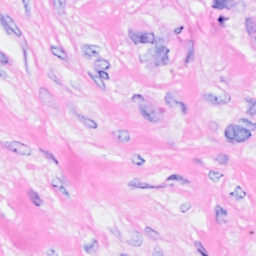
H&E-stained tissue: Breast